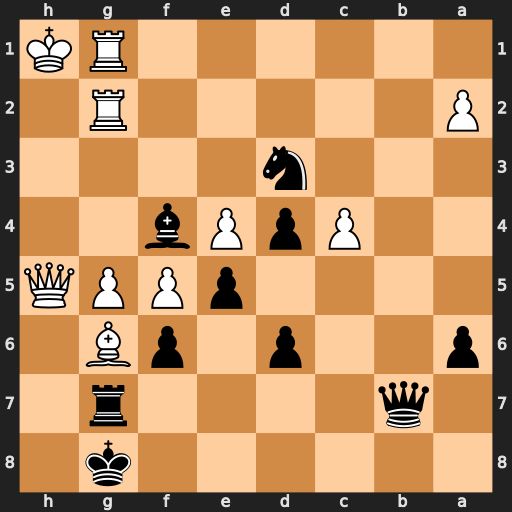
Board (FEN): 6k1/1q4r1/p2p1pB1/4pPPQ/2PpPb2/3n4/P5R1/6RK
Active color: b
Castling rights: -
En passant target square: -
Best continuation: Qxe4 Qe2 Qxe2